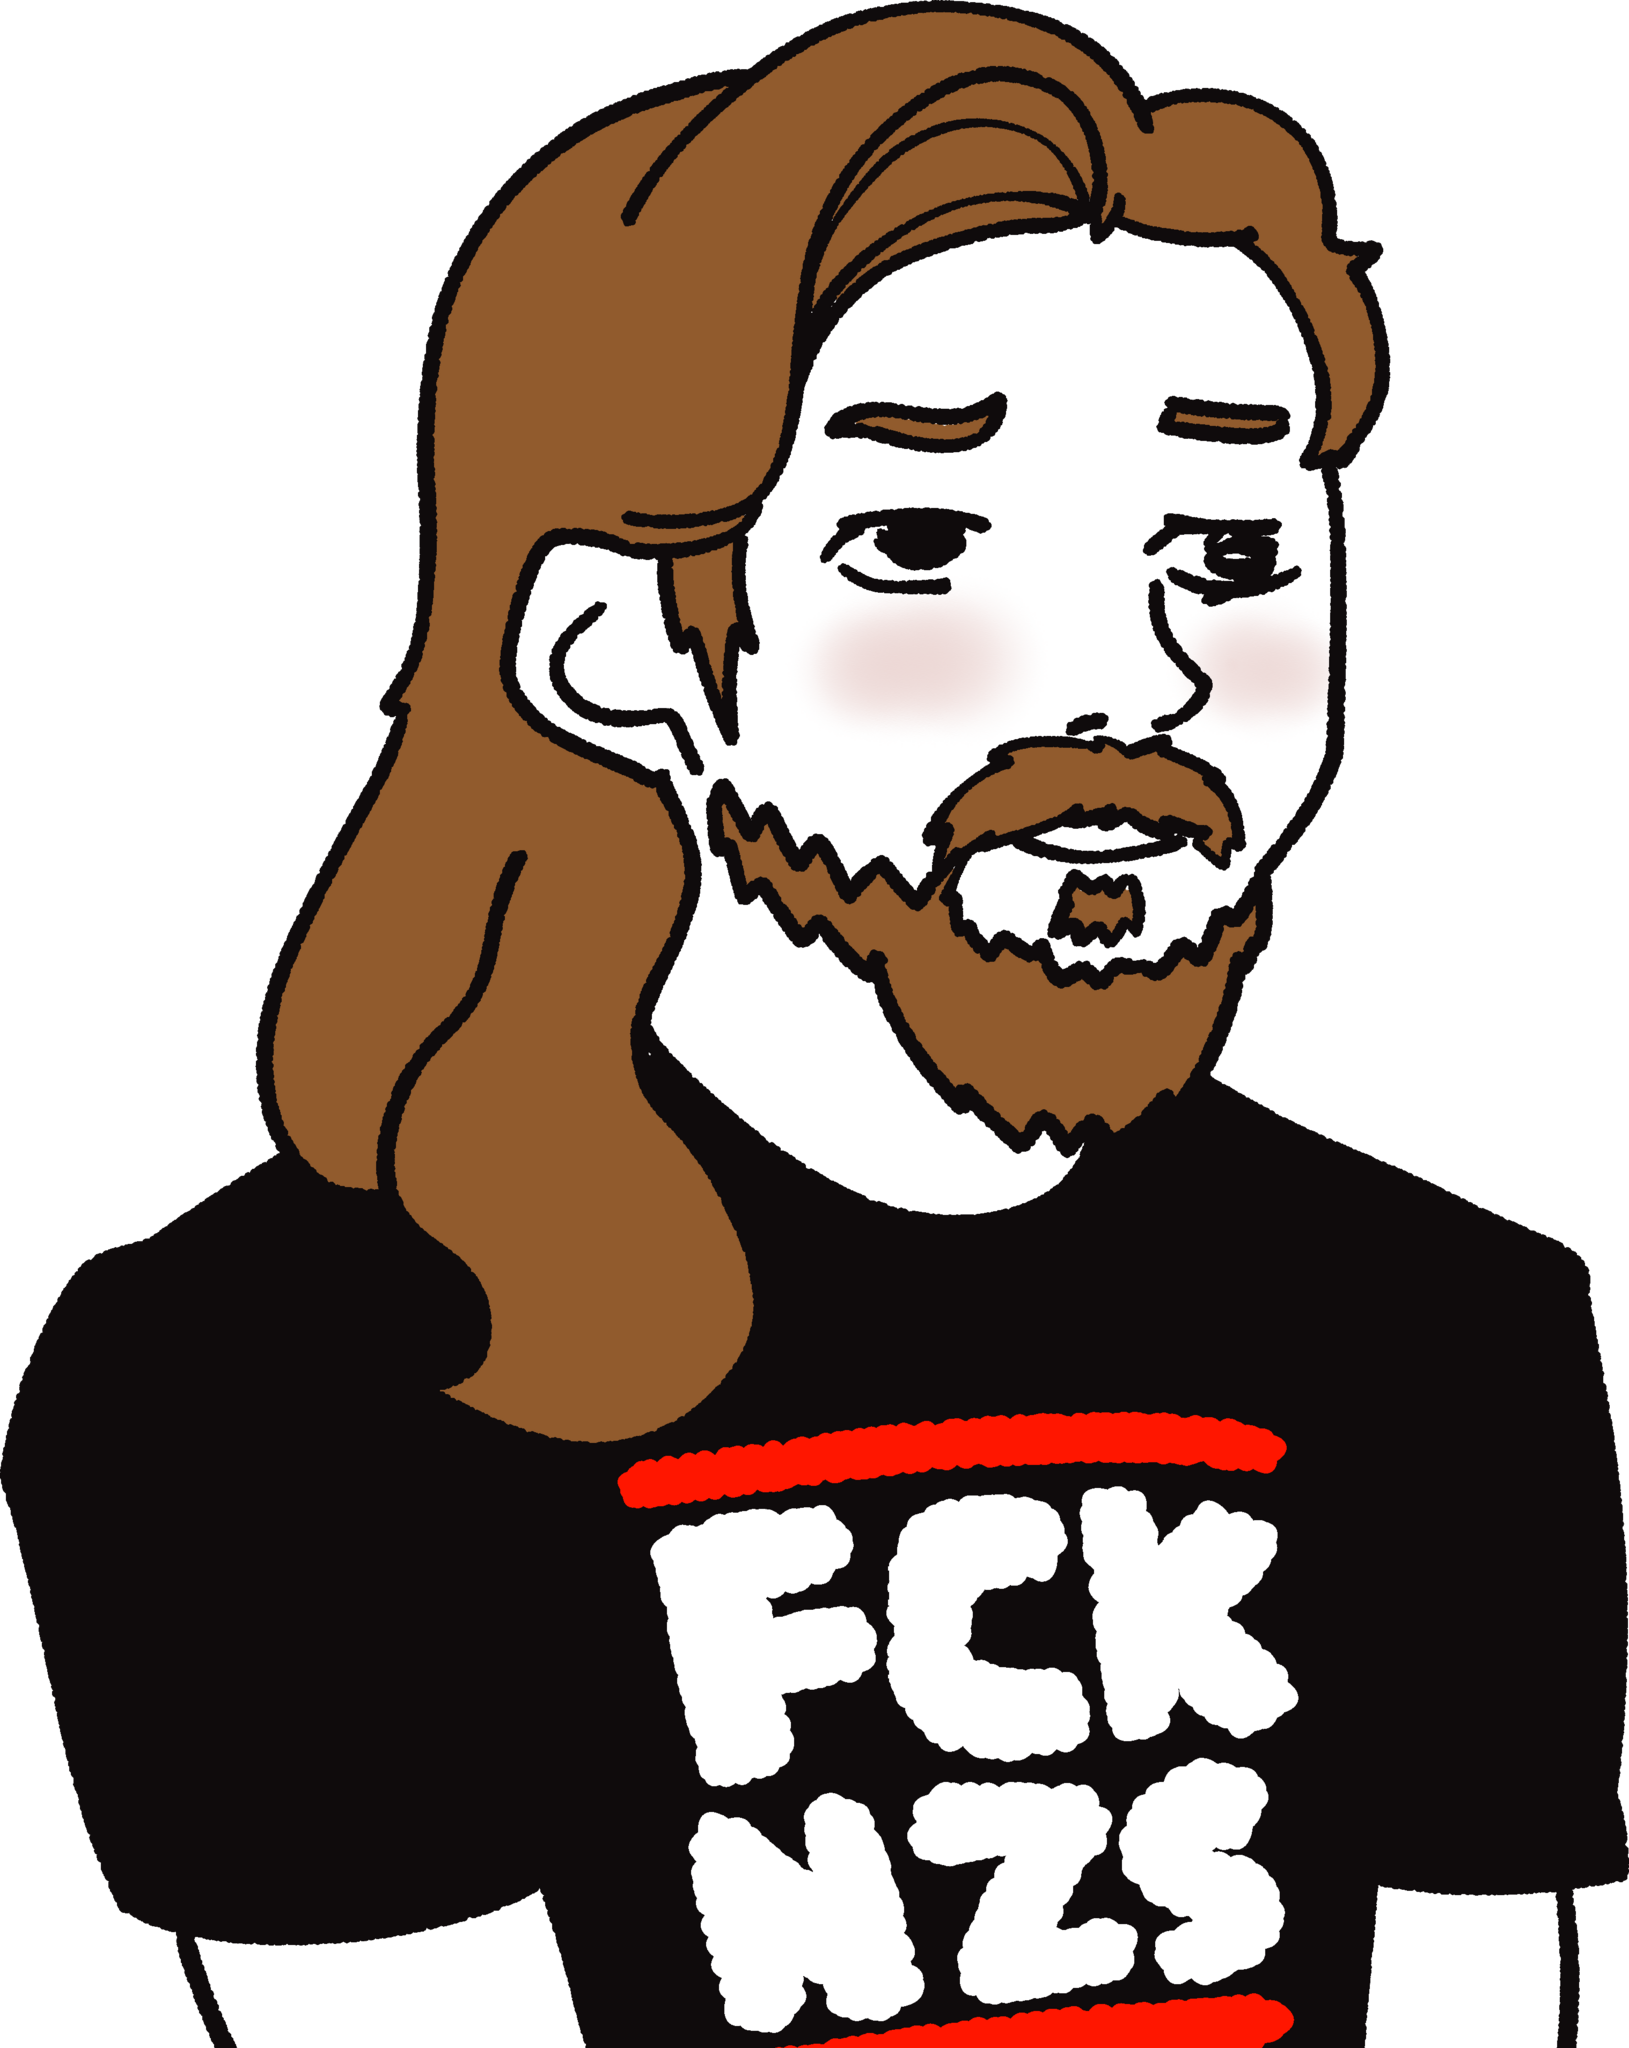
Label: 5_Trad_Boywife